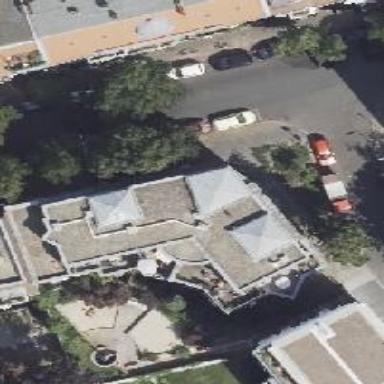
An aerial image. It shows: Part of building.